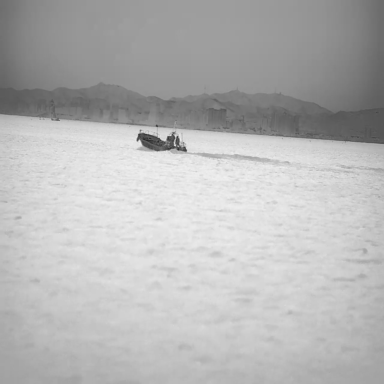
There are two bulk_carriers in the infrared image.